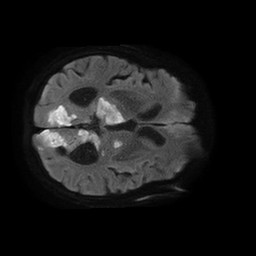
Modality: TRACE
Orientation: axial
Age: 74
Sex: female
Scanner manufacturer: philips
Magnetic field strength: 1.5 T
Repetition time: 4.6 s
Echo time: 0.08631 s